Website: walmart
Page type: store-pickup
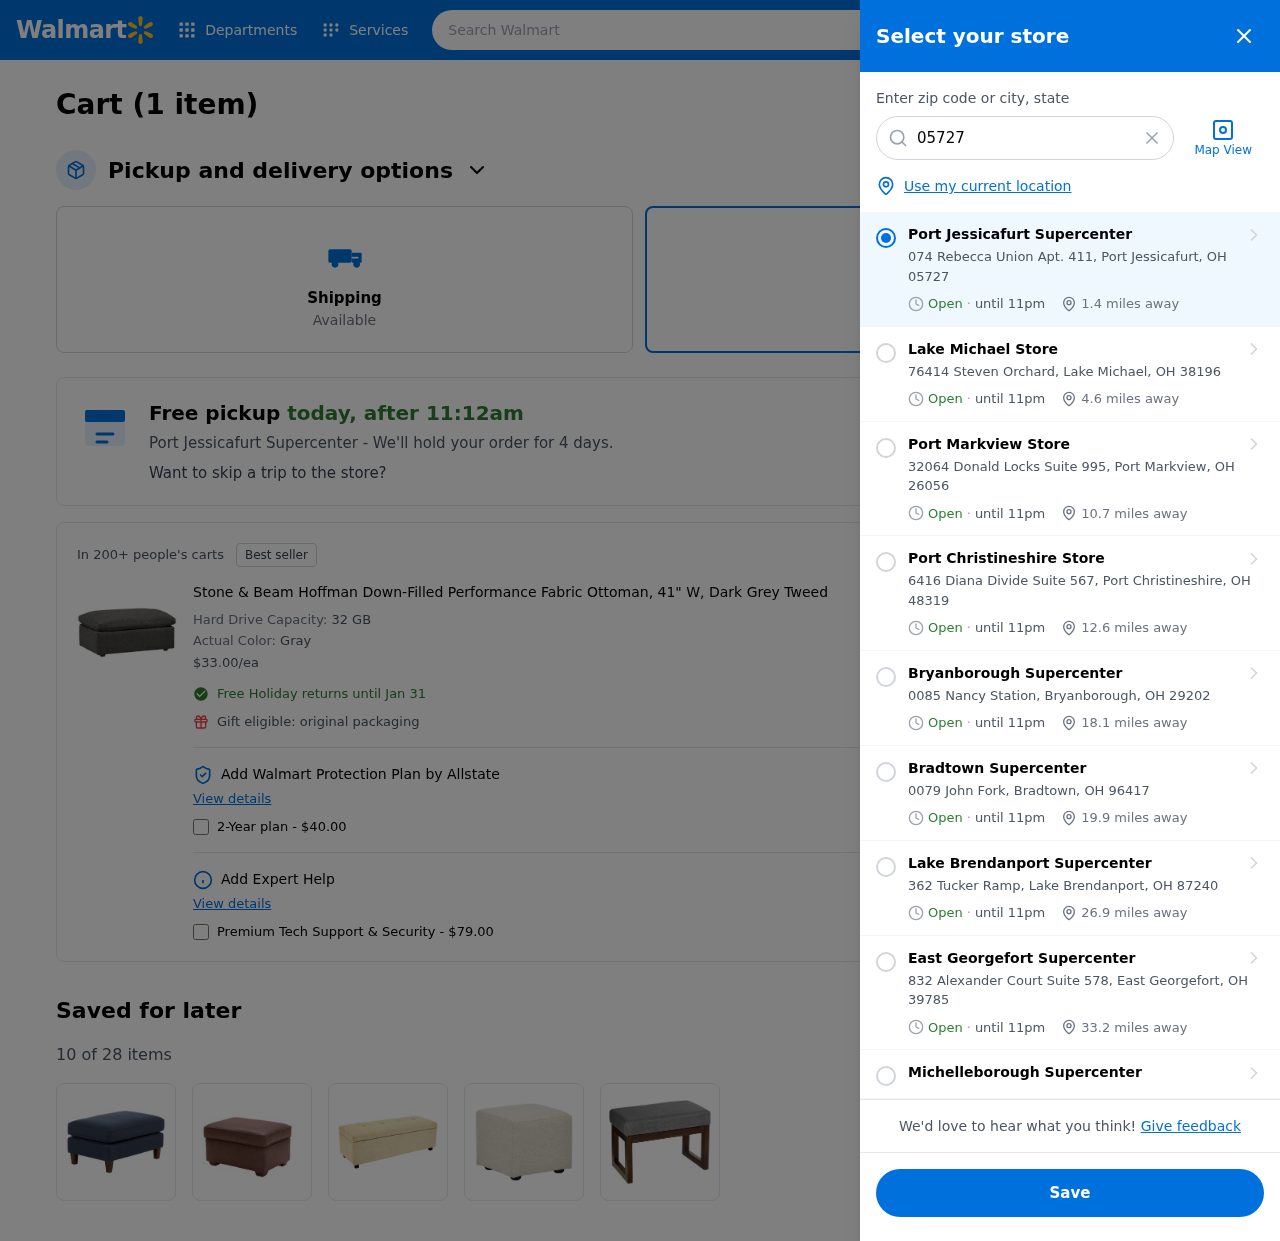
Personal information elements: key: PII_CITY
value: Port Jessicafurt
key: PII_CITY
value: Port Jessicafurt Supercenter
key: PII_CITY_STATE_ZIP
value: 074 Rebecca Union Apt. 411, Port Jessicafurt, OH 05727
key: PII_LOCATION1_CITY
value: Lake Michael Store
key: PII_LOCATION1_CITY_STATE_ZIP
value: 76414 Steven Orchard, Lake Michael, OH 38196
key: PII_LOCATION2_CITY
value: Port Markview Store
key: PII_LOCATION2_CITY_STATE_ZIP
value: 32064 Donald Locks Suite 995, Port Markview, OH 26056
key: PII_LOCATION3_CITY
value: Port Christineshire Store
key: PII_LOCATION3_CITY_STATE_ZIP
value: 6416 Diana Divide Suite 567, Port Christineshire, OH 48319
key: PII_LOCATION4_CITY
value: Bryanborough Supercenter
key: PII_LOCATION4_CITY_STATE_ZIP
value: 0085 Nancy Station, Bryanborough, OH 29202
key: PII_LOCATION5_CITY
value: Bradtown Supercenter
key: PII_LOCATION5_CITY_STATE_ZIP
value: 0079 John Fork, Bradtown, OH 96417
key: PII_LOCATION6_CITY
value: Lake Brendanport Supercenter
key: PII_LOCATION6_CITY_STATE_ZIP
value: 362 Tucker Ramp, Lake Brendanport, OH 87240
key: PII_LOCATION7_CITY
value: East Georgefort Supercenter
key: PII_LOCATION7_CITY_STATE_ZIP
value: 832 Alexander Court Suite 578, East Georgefort, OH 39785
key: PII_LOCATION8_CITY
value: Michelleborough Supercenter
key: PII_POSTCODE
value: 05727
Product elements: key: PRODUCT1_NAME
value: Stone & Beam Hoffman Down-Filled Performance Fabric Ottoman, 41" W, Dark Grey Tweed
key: PRODUCT1_PRICE
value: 33
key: PRODUCT1_DESC
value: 32 GB
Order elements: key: ORDER_NUM_ITEMS
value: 1
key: ORDER_NUM_ITEMS
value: Cart (1 item)
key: ORDER_DELIVERY_DATE
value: today, after 11:12am
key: ORDER_ITEM1_QUANTITY
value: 1
Search elements: key: HEADER_SEARCH
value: Search Walmart
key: SEARCH_LOCATION
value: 05727